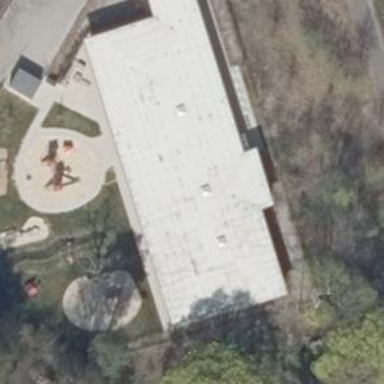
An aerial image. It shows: Kindergarten.